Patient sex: M
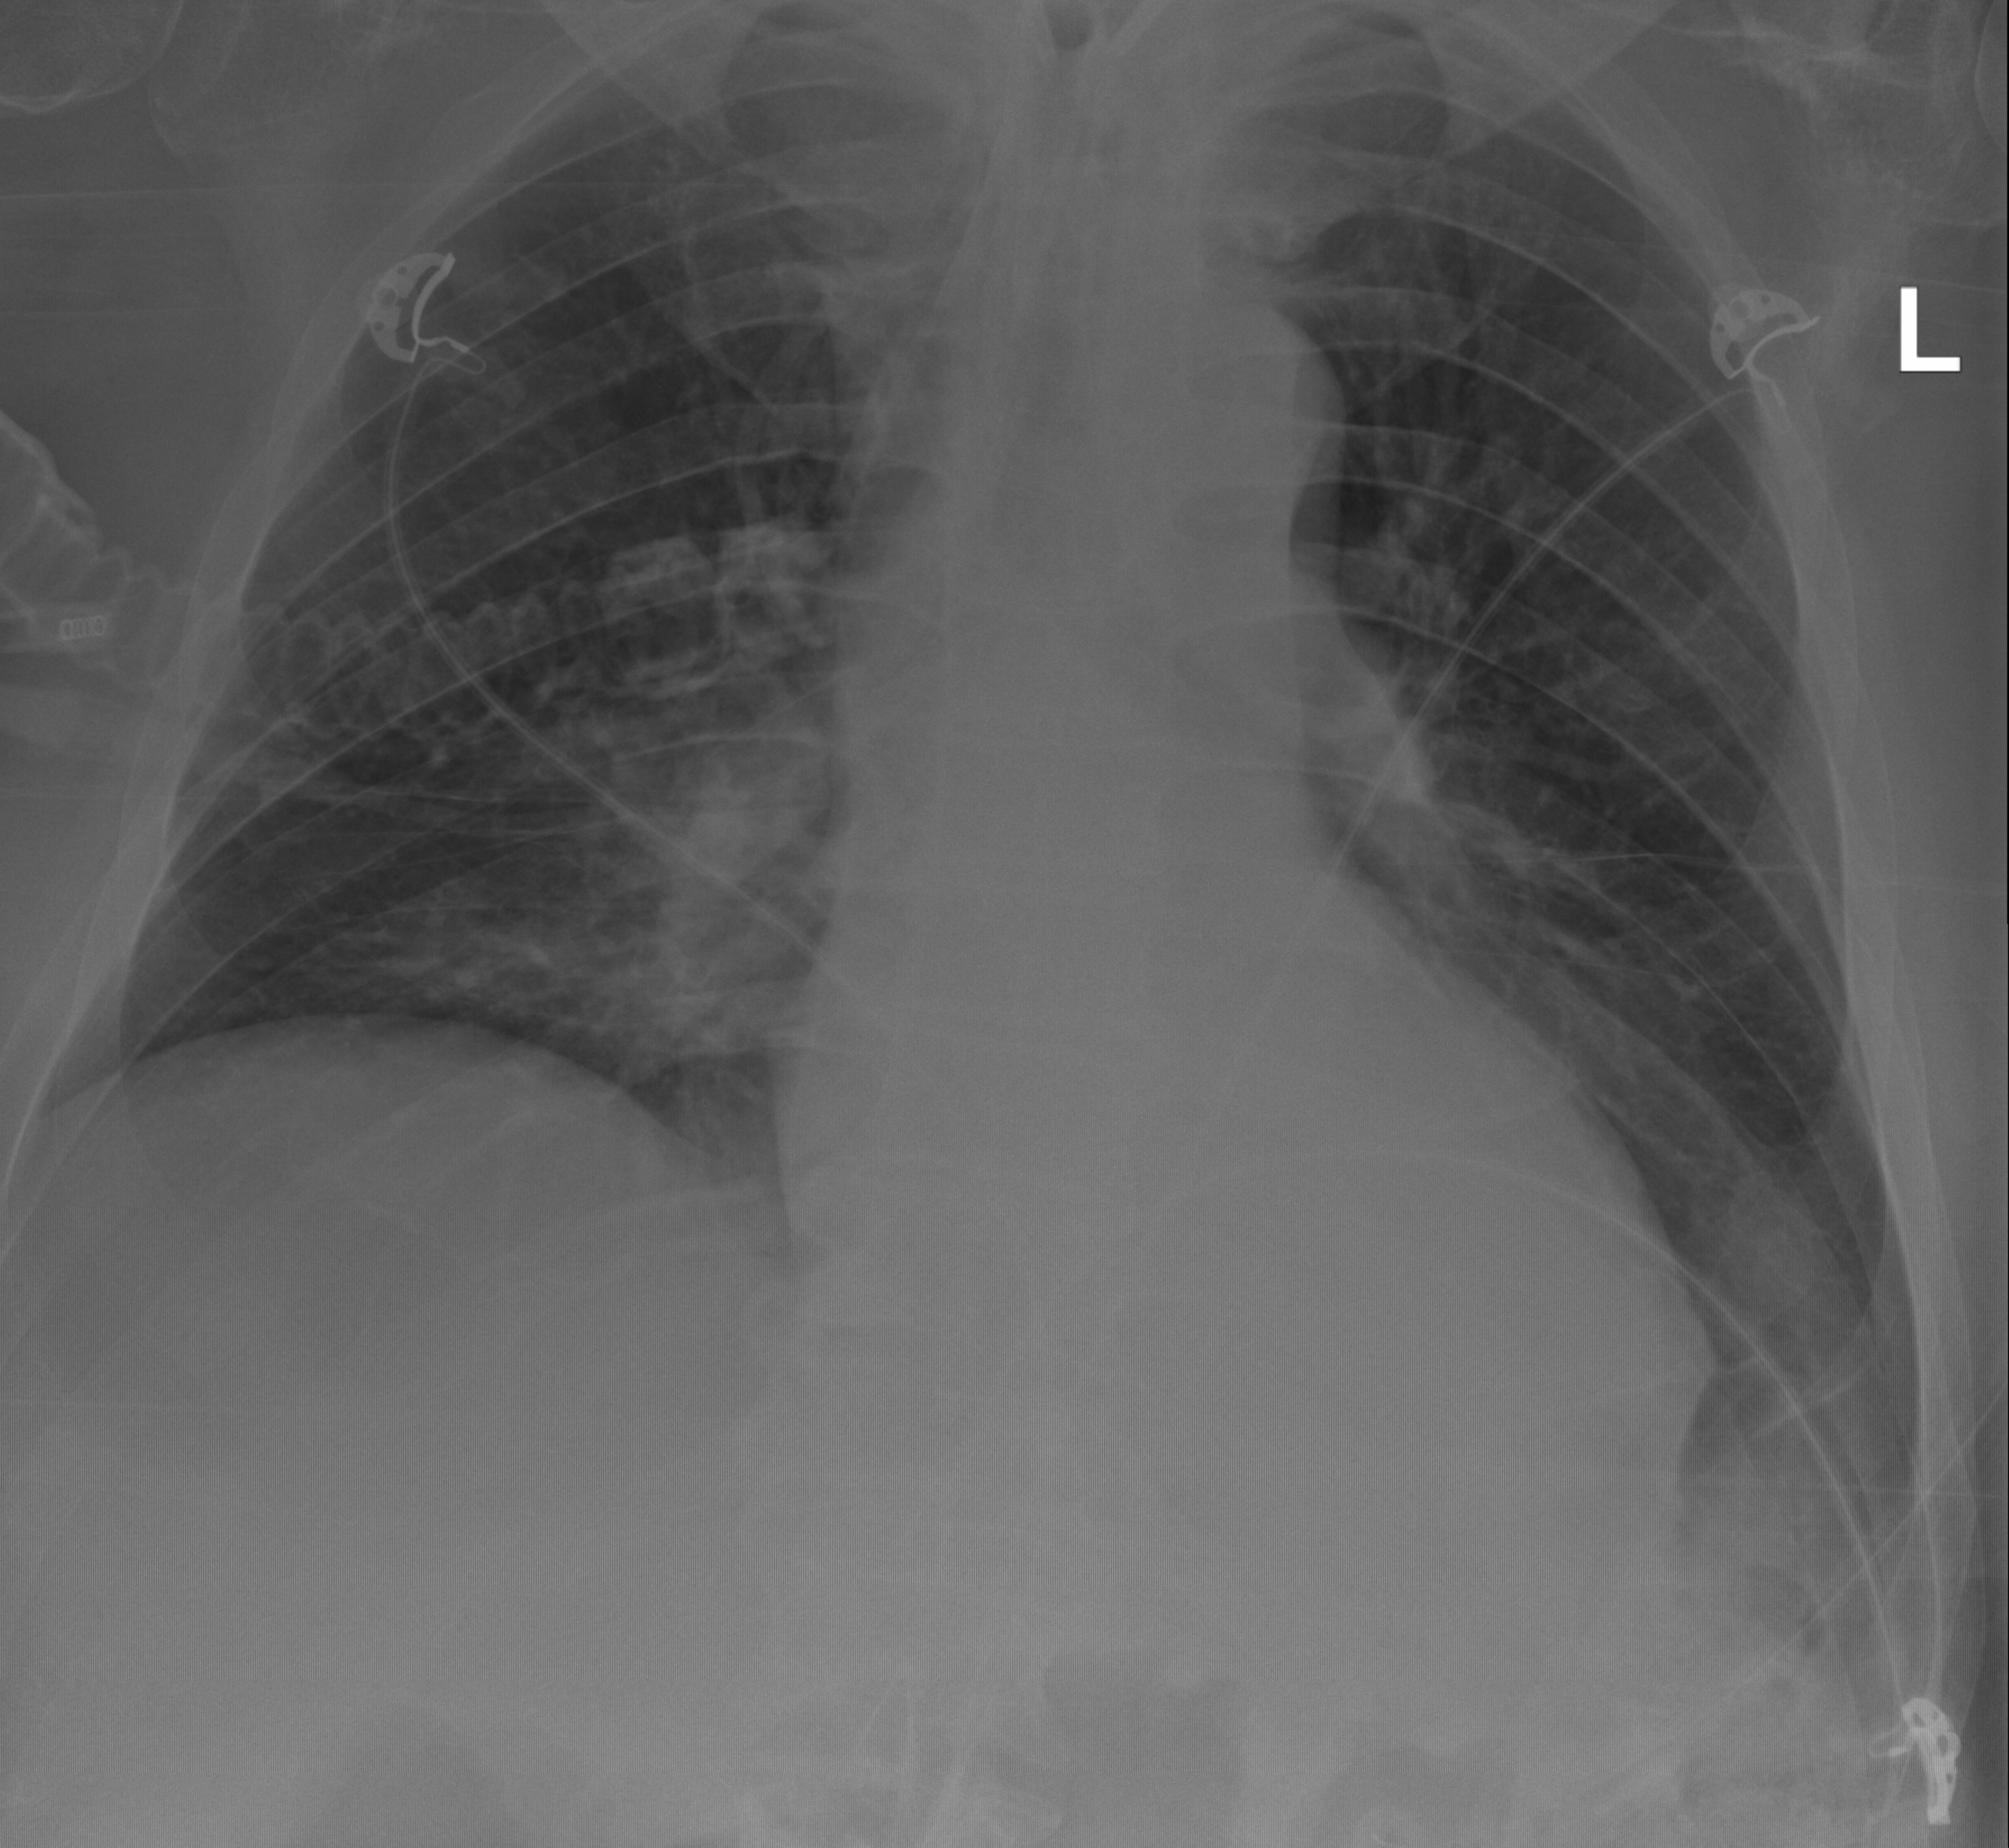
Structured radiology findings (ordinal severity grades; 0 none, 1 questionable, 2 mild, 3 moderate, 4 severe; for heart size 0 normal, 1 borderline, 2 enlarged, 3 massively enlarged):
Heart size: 1
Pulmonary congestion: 2
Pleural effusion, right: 0
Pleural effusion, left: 2
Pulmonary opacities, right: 2
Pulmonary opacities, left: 0
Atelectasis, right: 2
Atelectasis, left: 2